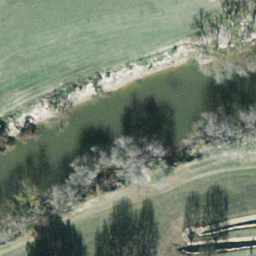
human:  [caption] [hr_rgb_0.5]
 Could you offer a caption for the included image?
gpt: There are two rows of trees on both banks of the river .

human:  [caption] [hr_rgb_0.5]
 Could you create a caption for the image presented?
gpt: It is a river with two rows of trees on both banks of the river .

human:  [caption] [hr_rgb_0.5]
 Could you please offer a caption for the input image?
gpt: A river with two rows of trees on both banks of the river .

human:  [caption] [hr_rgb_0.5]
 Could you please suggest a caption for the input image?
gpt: There are two rows of trees on both banks of the river with grass on the ground .

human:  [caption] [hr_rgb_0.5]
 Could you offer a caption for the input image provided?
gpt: A river go through the area with two rows of trees on both banks of the river and grass on the ground .